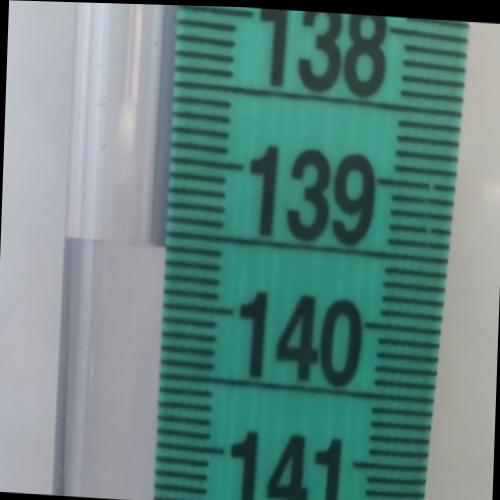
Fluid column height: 139.6 cm